Question: I want to change the font for 'Complex Script' for Right-to-Left languages (such as Arabic and Persian) in wdSetProperty but I do not know how to find the name for this property. Where should I find a list of properties available in COM connection to MS-Word?
'''
require(R2wd)
wdGet()
wdTitle("Title")
wdBody("This is in normal font")
wdSetProperty(c("Font","Name"),"Garamond")
wdSetProperty(c("Font","Size"),20)
wdWrite("This is in 14pt Garamond
")
wdNormal("This switches back to Normal")
wdBody("tst")
wdSetProperty(c("Font","Name"),"XB Niloofar")
wdSetProperty(c("Font","Size"),20)
wdWrite("slm
")
wdNormal("tst")
'''
As you can see the example above has changed the font for Latin font not the font for complex script.

I also want the 'direction' (right-to-left vs. left-to-right) property.
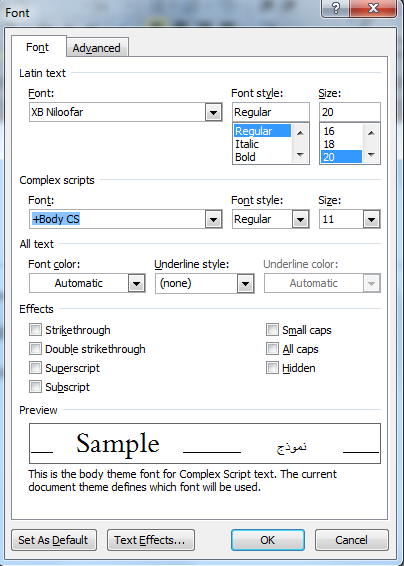
Answer: I found a workaround for my problem, but I would like to find a complete reference on this.
To find the names for properties I wanted I did this:
- - - - - - 'VBA'
This way I found out that:
- 'Font.NameBi'- 'ParagraphFormat.ReadingOrder'
Thus, the answer to my question is: (0 is for RTL and 1 for LTR in 'ReadingOrder')
'''
require(R2wd)
wdGet()
wdBody("tst")
wdSetProperty(c("Font","NameBi"),"XB Niloofar")
wdSetProperty(c("Font","Size"),20)
wdSetProperty(c("ParagraphFormat","ReadingOrder"),0)
wdWrite("slm
")
wdNormal("tst")
'''